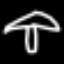
Label: mushroom